Aerial crown-view tile of a tropical tree (Barro Colorado Island, Panama), acquired 20250124:
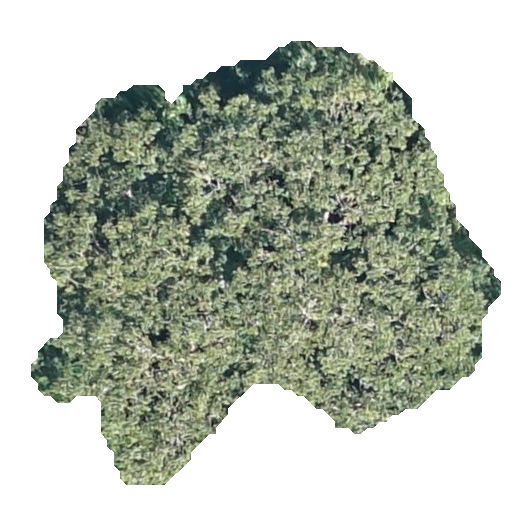
Species: Dipteryx oleifera
GBIF accepted scientific name: Dipteryx oleifera
Crown area: 205.818 m²